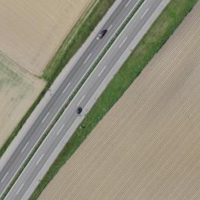
EUNIS habitat code: 57
Species observed at this site:
Larus michahellis